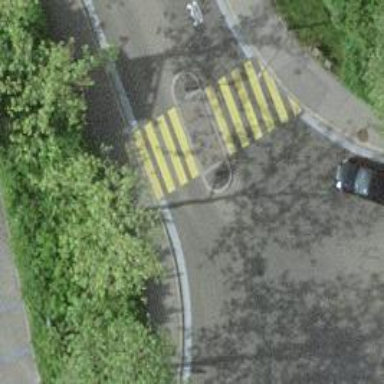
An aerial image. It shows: Uncontrolled crossing with central island on the road.